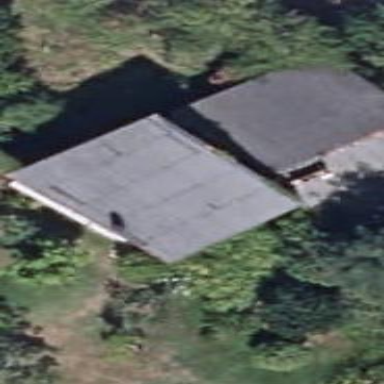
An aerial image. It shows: Simple and straightforward house.